Question: I'm putting together this form for a client project, using ExpressionEngine and Freeform Pro, and for some reason, I'm getting this green highlight on my select multiple field:

(sorry, I can't post a link)
I'm not finding the green anywhere in the CSS. Where might it be defined, and how could I change it? I'm not aware of any CSS that affects the highlight color of form elements.
Thanks!
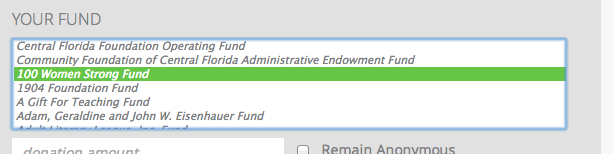
Answer: It was actually the highlight color setting in the OSX System Preferences. Apparently, it cannot be overridden in CSS3.